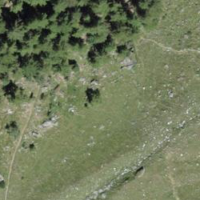
EUNIS habitat code: 26
Species observed at this site:
Erebia euryale